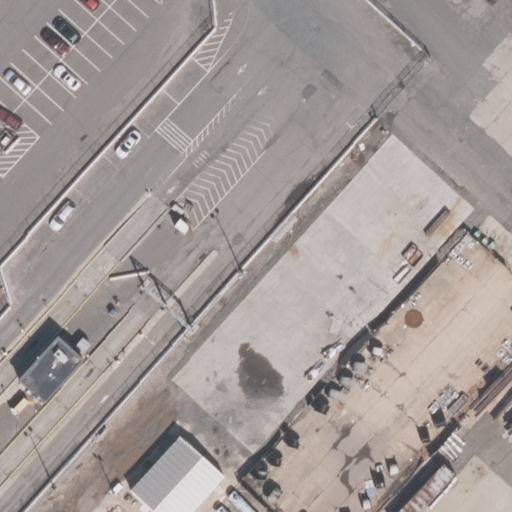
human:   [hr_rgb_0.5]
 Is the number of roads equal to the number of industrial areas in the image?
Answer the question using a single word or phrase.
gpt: no

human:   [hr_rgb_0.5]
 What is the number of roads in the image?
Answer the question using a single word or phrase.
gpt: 6

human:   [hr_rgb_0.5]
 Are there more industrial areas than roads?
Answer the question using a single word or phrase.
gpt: no

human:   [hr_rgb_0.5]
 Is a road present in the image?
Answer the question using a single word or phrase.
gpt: yes

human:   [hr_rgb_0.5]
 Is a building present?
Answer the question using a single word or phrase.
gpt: no

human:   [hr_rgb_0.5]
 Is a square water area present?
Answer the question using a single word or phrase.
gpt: no

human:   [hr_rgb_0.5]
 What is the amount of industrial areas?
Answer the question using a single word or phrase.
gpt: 1

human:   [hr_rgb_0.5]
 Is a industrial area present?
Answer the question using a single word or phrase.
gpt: yes

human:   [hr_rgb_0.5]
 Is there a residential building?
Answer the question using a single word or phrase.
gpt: no

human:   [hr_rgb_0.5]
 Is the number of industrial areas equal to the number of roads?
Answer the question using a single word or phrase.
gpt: no

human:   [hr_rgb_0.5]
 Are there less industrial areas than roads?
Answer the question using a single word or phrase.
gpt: yes

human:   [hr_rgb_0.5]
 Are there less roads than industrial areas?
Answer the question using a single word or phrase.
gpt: no

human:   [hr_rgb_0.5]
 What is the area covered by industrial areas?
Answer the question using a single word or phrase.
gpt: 10583m2

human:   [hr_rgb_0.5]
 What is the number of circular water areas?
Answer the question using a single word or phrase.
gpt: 0

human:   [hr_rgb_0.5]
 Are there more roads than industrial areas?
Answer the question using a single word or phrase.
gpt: yes

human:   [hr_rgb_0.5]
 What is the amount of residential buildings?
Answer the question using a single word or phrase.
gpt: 0

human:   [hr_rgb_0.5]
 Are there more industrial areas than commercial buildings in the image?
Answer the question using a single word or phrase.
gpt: yes

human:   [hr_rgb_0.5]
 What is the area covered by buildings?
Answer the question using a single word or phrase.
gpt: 0m2

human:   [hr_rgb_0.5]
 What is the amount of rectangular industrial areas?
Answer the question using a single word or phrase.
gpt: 1

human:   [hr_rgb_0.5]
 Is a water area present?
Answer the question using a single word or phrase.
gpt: no

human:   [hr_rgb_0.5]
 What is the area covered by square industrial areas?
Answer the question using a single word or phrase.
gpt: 0m2

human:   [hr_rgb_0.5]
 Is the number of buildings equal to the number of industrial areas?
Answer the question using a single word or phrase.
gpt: no

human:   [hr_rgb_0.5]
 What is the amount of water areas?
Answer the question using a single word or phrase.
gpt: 0

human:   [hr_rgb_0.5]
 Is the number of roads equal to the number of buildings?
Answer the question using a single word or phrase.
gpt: no

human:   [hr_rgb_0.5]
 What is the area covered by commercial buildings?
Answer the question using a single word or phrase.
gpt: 0m2

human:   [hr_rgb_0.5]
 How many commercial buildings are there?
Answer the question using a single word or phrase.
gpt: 0

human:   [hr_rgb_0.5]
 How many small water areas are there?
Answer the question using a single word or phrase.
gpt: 0

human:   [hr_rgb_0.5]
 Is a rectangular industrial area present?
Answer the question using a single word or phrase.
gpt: yes

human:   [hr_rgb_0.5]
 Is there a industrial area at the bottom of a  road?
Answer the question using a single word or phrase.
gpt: yes

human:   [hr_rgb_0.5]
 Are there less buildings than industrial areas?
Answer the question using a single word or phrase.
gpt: yes

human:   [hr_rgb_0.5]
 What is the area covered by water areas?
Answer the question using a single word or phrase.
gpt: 0m2

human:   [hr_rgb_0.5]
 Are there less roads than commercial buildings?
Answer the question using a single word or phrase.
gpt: no

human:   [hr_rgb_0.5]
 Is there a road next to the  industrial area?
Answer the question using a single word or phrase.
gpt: yes

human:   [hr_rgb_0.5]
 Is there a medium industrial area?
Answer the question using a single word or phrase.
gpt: no

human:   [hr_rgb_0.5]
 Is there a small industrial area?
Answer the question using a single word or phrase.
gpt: no

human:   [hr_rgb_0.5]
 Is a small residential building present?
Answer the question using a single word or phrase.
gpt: no

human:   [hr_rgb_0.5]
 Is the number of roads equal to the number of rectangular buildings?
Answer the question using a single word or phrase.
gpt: no

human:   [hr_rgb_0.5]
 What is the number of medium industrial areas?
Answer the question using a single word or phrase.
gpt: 0

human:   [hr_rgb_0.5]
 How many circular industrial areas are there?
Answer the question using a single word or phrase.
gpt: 0

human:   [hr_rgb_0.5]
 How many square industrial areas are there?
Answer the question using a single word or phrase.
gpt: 0

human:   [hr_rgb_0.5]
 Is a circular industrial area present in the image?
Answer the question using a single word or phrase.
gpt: no

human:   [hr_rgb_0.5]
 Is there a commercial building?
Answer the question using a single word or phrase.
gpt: no

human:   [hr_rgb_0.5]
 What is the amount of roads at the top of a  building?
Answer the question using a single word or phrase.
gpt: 0

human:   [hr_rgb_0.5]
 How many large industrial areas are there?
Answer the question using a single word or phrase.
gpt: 1

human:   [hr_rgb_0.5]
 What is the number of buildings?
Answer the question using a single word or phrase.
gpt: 0

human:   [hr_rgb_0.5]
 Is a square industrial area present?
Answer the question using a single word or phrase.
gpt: no

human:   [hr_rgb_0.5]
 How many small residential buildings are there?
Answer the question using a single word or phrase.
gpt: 0

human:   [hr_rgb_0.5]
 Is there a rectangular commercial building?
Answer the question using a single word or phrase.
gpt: no

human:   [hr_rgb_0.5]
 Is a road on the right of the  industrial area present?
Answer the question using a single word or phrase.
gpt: no

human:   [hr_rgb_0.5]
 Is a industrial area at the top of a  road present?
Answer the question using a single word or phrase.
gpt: no

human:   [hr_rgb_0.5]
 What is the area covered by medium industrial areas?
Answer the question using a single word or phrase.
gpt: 0m2

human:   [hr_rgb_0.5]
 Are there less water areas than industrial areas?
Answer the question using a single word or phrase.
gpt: yes

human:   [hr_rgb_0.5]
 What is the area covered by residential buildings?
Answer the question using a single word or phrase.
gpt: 0m2

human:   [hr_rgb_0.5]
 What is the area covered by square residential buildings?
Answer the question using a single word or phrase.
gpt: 0m2

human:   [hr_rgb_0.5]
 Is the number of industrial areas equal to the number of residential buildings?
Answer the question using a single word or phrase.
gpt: no

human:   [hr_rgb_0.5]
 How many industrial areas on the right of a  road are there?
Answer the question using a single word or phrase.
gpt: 1

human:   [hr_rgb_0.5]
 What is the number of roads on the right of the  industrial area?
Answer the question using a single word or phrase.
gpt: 0

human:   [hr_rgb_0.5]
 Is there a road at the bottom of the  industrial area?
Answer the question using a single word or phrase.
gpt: no

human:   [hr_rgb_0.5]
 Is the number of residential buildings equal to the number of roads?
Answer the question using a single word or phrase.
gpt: no

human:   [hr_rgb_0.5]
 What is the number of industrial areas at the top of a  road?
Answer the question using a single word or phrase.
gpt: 0

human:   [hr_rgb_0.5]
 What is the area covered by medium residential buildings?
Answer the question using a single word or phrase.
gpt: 0m2

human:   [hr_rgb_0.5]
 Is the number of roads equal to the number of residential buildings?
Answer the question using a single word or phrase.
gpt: no

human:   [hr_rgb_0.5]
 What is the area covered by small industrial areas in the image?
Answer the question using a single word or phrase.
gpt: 0m2

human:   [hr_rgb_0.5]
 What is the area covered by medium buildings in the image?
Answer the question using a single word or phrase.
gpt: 0m2